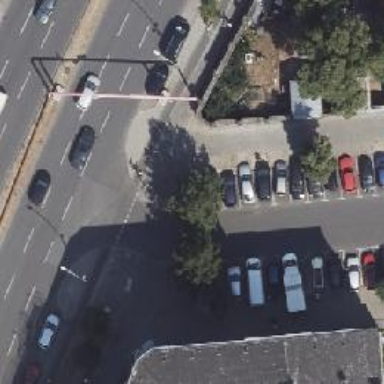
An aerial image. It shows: Unmarked road crossing with kerb extensions on both sides.